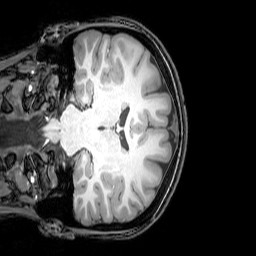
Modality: T1w
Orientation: coronal
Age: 21
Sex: female
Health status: healthy
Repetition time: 0.081 s
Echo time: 0.037 s